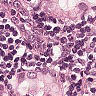
Metastatic tissue present: yes